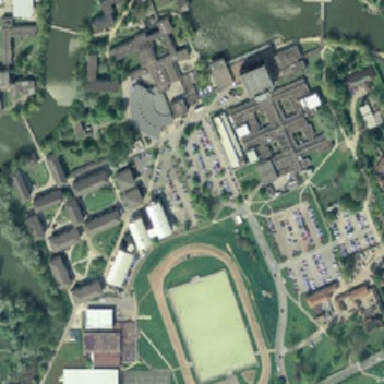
School green is very big .